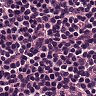
Metastatic tissue present: no